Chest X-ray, AP view. Patient: 41 years old, sex M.
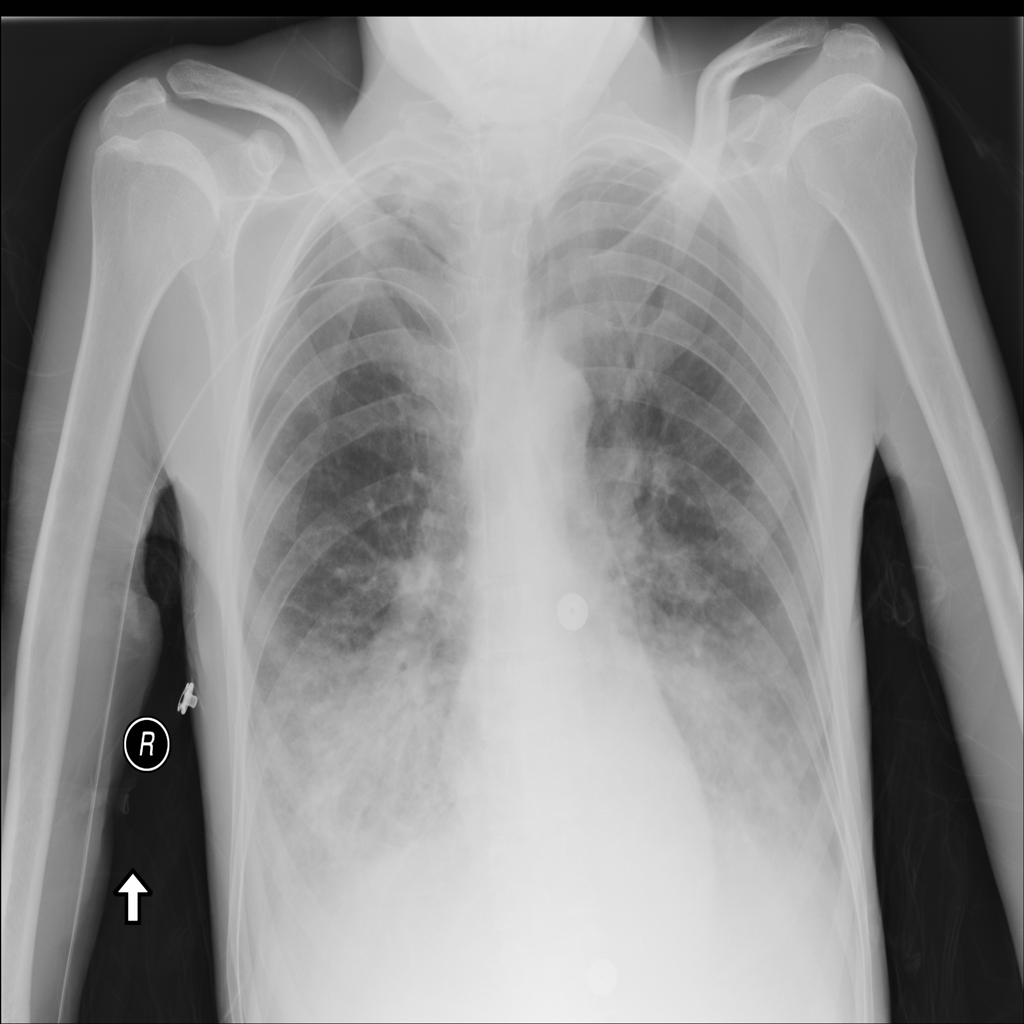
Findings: Effusion, Infiltration